Question: I am following <URL> tutorial on how to make a custom watch face. After copying code and
setting up the project properly (besides making coordinates dynamic for each and every watch) , I
don't know how to actually run the app. I will post the project and code here:

And the code:
'''
public class ZCycleWatchFaceService extends CanvasWatchFaceService{//Made specifically for moto 360
@Override
public Engine onCreateEngine() {
/* provide your watch face implementation */
return new Engine();
}
/* implement service callback methods */
private class Engine extends CanvasWatchFaceService.Engine {
static final int MSG_UPDATE_TIME = 0;
static final int INTERACTIVE_UPDATE_RATE_MS = 1000;
RectF smallCircleRect;
RectF bigCircleRect;
/* a time object */
Time mTime;
/* device features */
boolean mLowBitAmbient;
boolean mBurnInProtection;
float textY = 135;
float textSize = 20;
/* graphic objects */
Paint mHourPaint;
Paint mMinutePaint;
Paint mTextPaint;
/* handler to update the time once a second in interactive mode */
final Handler mUpdateTimeHandler = new Handler() {
@Override
public void handleMessage(Message message) {
switch (message.what) {
case MSG_UPDATE_TIME:
invalidate();
if (shouldTimerBeRunning()) {
long timeMs = System.currentTimeMillis();
long delayMs = INTERACTIVE_UPDATE_RATE_MS
- (timeMs % INTERACTIVE_UPDATE_RATE_MS);
mUpdateTimeHandler
.sendEmptyMessageDelayed(MSG_UPDATE_TIME, delayMs);
}
break;
}
}
};
/* receiver to update the time zone */
final BroadcastReceiver mTimeZoneReceiver = new BroadcastReceiver() {
@Override
public void onReceive(Context context, Intent intent) {
mTime.clear(intent.getStringExtra("time-zone"));
mTime.setToNow();
}
};
private void updateTimer() {
mUpdateTimeHandler.removeMessages(MSG_UPDATE_TIME);
if (shouldTimerBeRunning()) {
mUpdateTimeHandler.sendEmptyMessage(MSG_UPDATE_TIME);
}
}
private boolean shouldTimerBeRunning() {
return isVisible() && !isInAmbientMode();
}
@Override
public void onCreate(SurfaceHolder holder) {
super.onCreate(holder);
/* initialize your watch face */
bigCircleRect = new RectF(5 , 5 , 315 , 280);
smallCircleRect = new RectF(15 , 15 , 305 , 270);
/* create graphic styles */
mHourPaint = new Paint();
mHourPaint.setARGB(255, 77 , 175 , 240);
mHourPaint.setStrokeWidth(5.0f);
mHourPaint.setAntiAlias(true);
mHourPaint.setStrokeCap(Paint.Cap.ROUND);
mHourPaint.setTextSize(textSize);
mMinutePaint = new Paint();
mMinutePaint.setARGB(225 , 240 , 150 , 77);
mMinutePaint.setStrokeWidth(3.5f);
mMinutePaint.setAntiAlias(true);
mMinutePaint.setStrokeCap(Paint.Cap.ROUND);
/* allocate an object to hold the time */
mTime = new Time();
/* configure the system UI */
setWatchFaceStyle(new WatchFaceStyle.Builder(ZCycleWatchFaceService.this)
.setCardPeekMode(WatchFaceStyle.PEEK_MODE_SHORT)
.setBackgroundVisibility(WatchFaceStyle
.BACKGROUND_VISIBILITY_INTERRUPTIVE)
.setShowSystemUiTime(false)
.build());
}
@Override
public void onPropertiesChanged(Bundle properties) {
/* get device features (burn-in, low-bit ambient) */
super.onPropertiesChanged(properties);
mLowBitAmbient = properties.getBoolean(PROPERTY_LOW_BIT_AMBIENT, false);
mBurnInProtection = properties.getBoolean(PROPERTY_BURN_IN_PROTECTION,
false);
}
@Override
public void onTimeTick() {
/* the time changed */
super.onTimeTick();
invalidate();
}
@Override
public void onAmbientModeChanged(boolean inAmbientMode) {
/* the wearable switched between modes */
boolean wasInAmbientMode = isInAmbientMode();
super.onAmbientModeChanged(inAmbientMode);
if (inAmbientMode != wasInAmbientMode) {
if (mLowBitAmbient) {
boolean antiAlias = !inAmbientMode;
mHourPaint.setAntiAlias(antiAlias);
mMinutePaint.setAntiAlias(antiAlias);
//mSecondPaint.setAntiAlias(antiAlias);
//mTickPaint.setAntiAlias(antiAlias);
}
invalidate();
updateTimer();
}
}
@Override
public void onDraw(Canvas canvas, Rect bounds) {
/* draw your watch face */
// Update the time
mTime.setToNow();
//int width = bounds.width();
//int height = bounds.height();
// Find the center. Ignore the window insets so that, on round watches
// with a "chin", the watch face is centered on the entire screen, not
// just the usable portion.
//float centerX = width / 2f;
//float centerY = height / 2f;
//float circleCenter = centerY + FLAT_TIRE_OFFSET;
float minsPassed = mTime.minute;
float hoursPassed = mTime.hour;
float secsPassed = mTime.second;
float timePassedForBigCircle = minsPassed + hoursPassed * 60;
double radsForBigCircle = <PHONE> * timePassedForBigCircle;
double radsForSmallCircle = 10.<PHONE> * minsPassed;
double degForBigCircle = Math.toDegrees(radsForBigCircle);
double degForSmallCircle = Math.toDegrees(radsForSmallCircle);
canvas.drawArc(bigCircleRect , 0 , (float) degForBigCircle , false , mHourPaint);
canvas.drawArc(smallCircleRect , 0 , (float) degForSmallCircle , false , mMinutePaint);
float textX = 0;
if(hoursPassed >= 10){
textX = 320 - textSize * 4;
}else{
textX = textSize * 5;
}
canvas.drawText(hoursPassed + ":" + minsPassed , textX , textY , mHourPaint);
/*// Compute rotations and lengths for the clock hands.
float secRot = mTime.second / 30f * (float) Math.PI;
int minutes = mTime.minute;
float minRot = minutes / 30f * (float) Math.PI;
float hrRot = ((mTime.hour + (minutes / 60f)) / 6f ) * (float) Math.PI;
float secLength = centerX - 20;
float minLength = centerX - 40;
float hrLength = centerX - 80;
// Only draw the second hand in interactive mode.
/*if (!mAmbient) {
float secX = (float) Math.sin(secRot) * secLength;
float secY = (float) -Math.cos(secRot) * secLength;
canvas.drawLine(centerX, centerY, centerX + secX, centerY +
secY, mSecondPaint);
}*/
/*// Draw the minute and hour hands.
float minX = (float) Math.sin(minRot) * minLength;
float minY = (float) -Math.cos(minRot) * minLength;
canvas.drawLine(centerX, centerY, centerX + minX, centerY + minY,
mMinutePaint);
float hrX = (float) Math.sin(hrRot) * hrLength;
float hrY = (float) -Math.cos(hrRot) * hrLength;
canvas.drawLine(centerX, centerY, centerX + hrX, centerY + hrY,
mHourPaint);*/
}
@Override
public void onVisibilityChanged(boolean visible) {
/* the watch face became visible or invisible */
super.onVisibilityChanged(visible);
if (visible) {
//registerReceiver();
// Update time zone in case it changed while we weren't visible.
mTime.clear(TimeZone.getDefault().getID());
mTime.setToNow();
} else {
//unregisterReceiver();
}
// Whether the timer should be running depends on whether we're visible and
// whether we're in ambient mode), so we may need to start or stop the timer
updateTimer();
}
/*private void registerReceiver() {
if (mRegisteredTimeZoneReceiver) {
return;
}
mRegisteredTimeZoneReceiver = true;
IntentFilter filter = new IntentFilter(Intent.ACTION_TIMEZONE_CHANGED);
ZCycleWatchFaceService.this.registerReceiver(mTimeZoneReceiver, filter);
}
private void unregisterReceiver() {
if (!mRegisteredTimeZoneReceiver) {
return;
}
mRegisteredTimeZoneReceiver = false;
ZCycleWatchFaceService.this.unregisterReceiver(mTimeZoneReceiver);
}*/
}
}
'''
Most of it doesn't do much yet, I just want to test my drawing mechanics
Manifest files:
Manifest file for wear:
'''
<manifest xmlns:android="http://schemas.android.com/apk/res/android"
package="net.rfsdev.zarkopafilis.zcycle">
<uses-feature android:name="android.hardware.type.watch" />
<application android:allowBackup="true" android:label="@string/app_name"
android:icon="@drawable/ic_launcher" android:theme="@android:style/Theme.DeviceDefault">
</application>
<uses-permission
android:name="com.google.android.permission.PROVIDE_BACKGROUND" />
<uses-permission
android:name="android.permission.WAKE_LOCK" />
</manifest>
'''
Manifest file for mobile/phone:
'''
<manifest xmlns:android="http://schemas.android.com/apk/res/android"
package="net.rfsdev.zarkopafilis.zcycle">
<application android:allowBackup="true" android:label="@string/app_name"
android:icon="@drawable/ic_launcher" android:theme="@style/AppTheme">
<service
android:name=".ZCycleWatchFaceService"
android:label="@string/analog_name"
android:allowEmbedded="true"
android:taskAffinity=""
android:permission="android.permission.BIND_WALLPAPER" >
<intent-filter>
<action android:name="android.service.wallpaper.WallpaperService" />
<category
android:name=
"com.google.android.wearable.watchface.category.WATCH_FACE" />
</intent-filter>
</service>
</application>
<uses-permission
android:name="com.google.android.permission.PROVIDE_BACKGROUND" />
<uses-permission
android:name="android.permission.WAKE_LOCK" />
</manifest>
'''
I don't know how to test run this thing. The message says 'No activity found' , but im following the tutorial properly. I have already made android applications and this made me confused.
(I do not want tips and stuff for my drawing code , I just want to know what do I need to do
in order to run this)
Edit : I don't want to start the application from 'Start...'
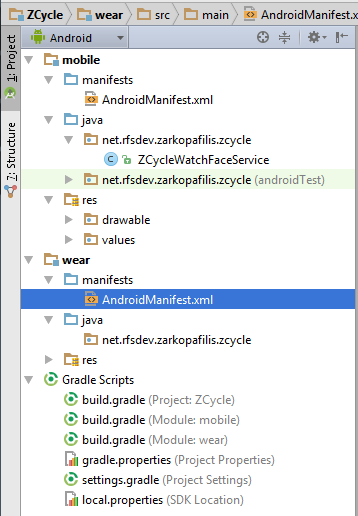
Answer: Please remember, that you are not making Android application with Activity, that you can start, but making Android application just with Service. In your case - you should just use option - deploy apk, without starting any Activity